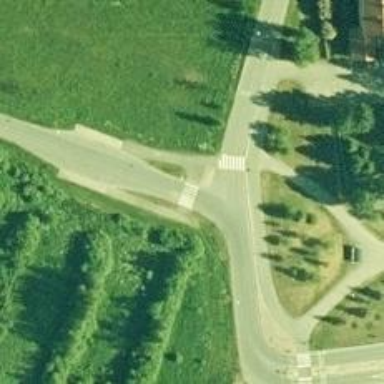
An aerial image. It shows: Uncontrolled crossing.